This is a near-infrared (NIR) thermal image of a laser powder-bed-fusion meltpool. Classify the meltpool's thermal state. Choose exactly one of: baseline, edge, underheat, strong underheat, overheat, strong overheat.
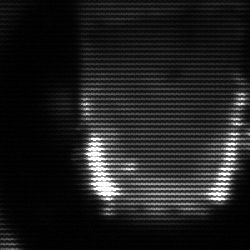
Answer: baseline